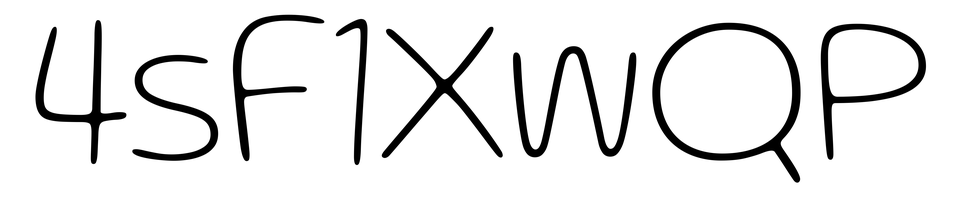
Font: Gluten_Thin